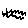
Label: zigzag